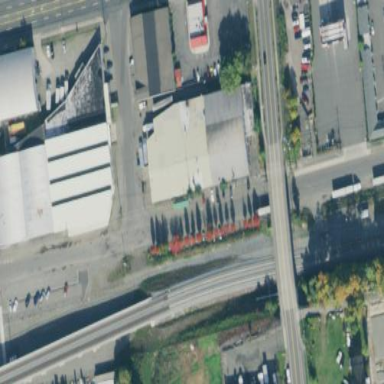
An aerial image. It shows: Commercial building.